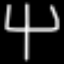
Label: fork